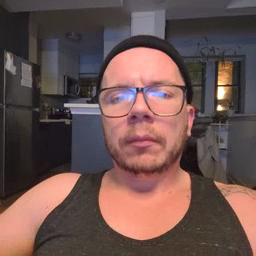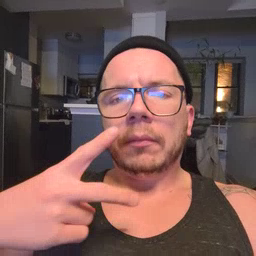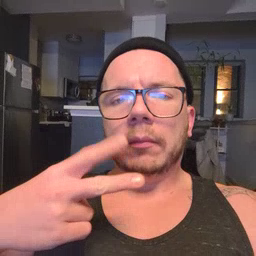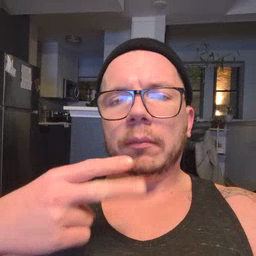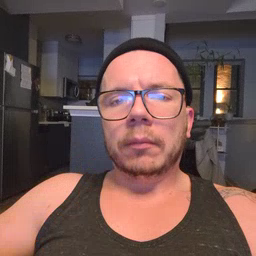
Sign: scissors